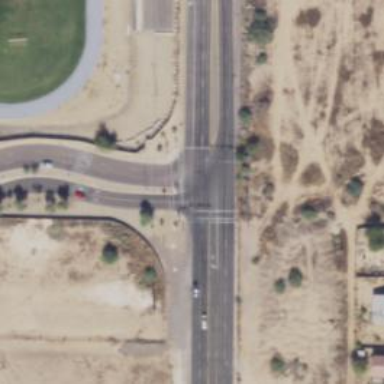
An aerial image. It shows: Solid stop line on the road marking.